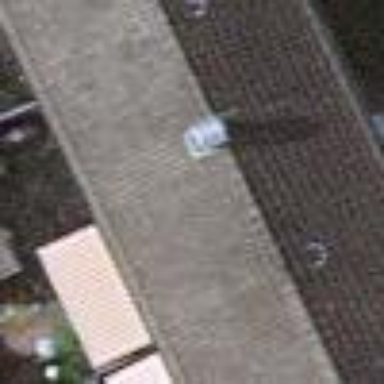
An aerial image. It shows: Gabled house with grey roof.